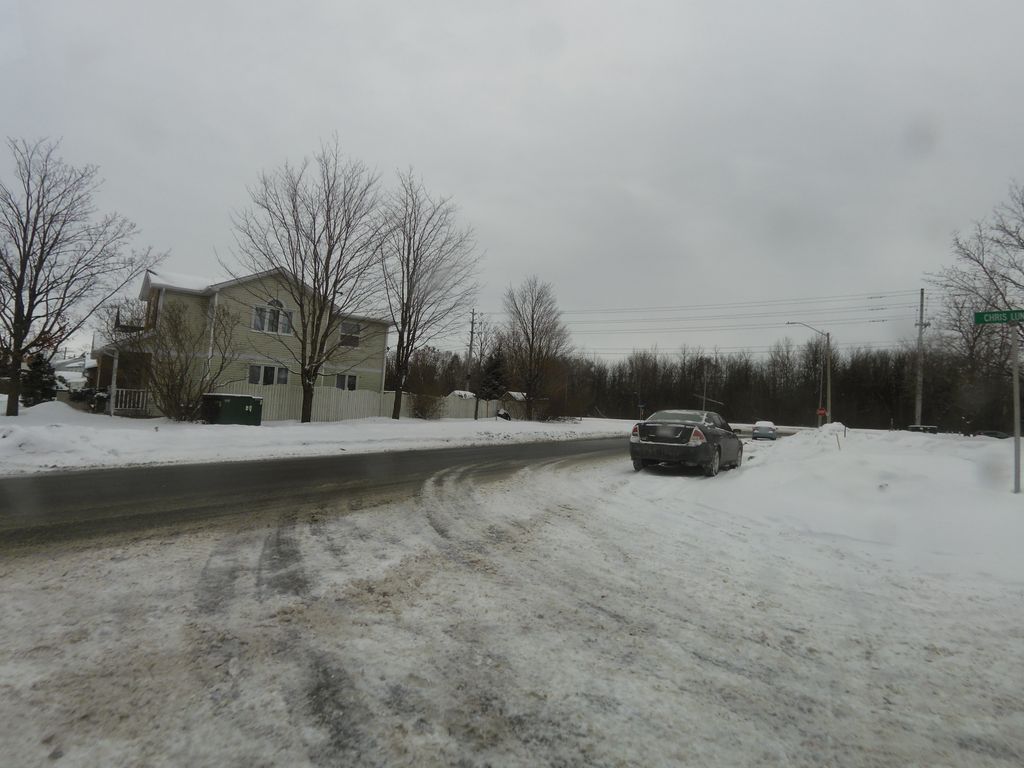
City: ottawa-gatineau